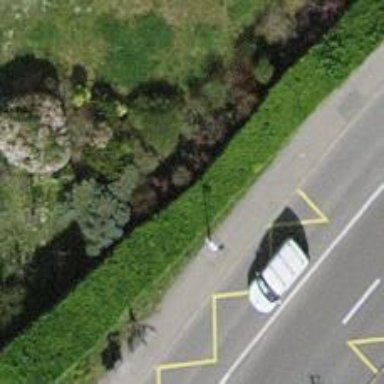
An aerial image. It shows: Bus stop with platform for public transport.